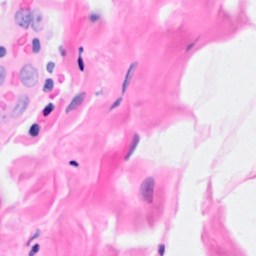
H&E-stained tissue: Breast